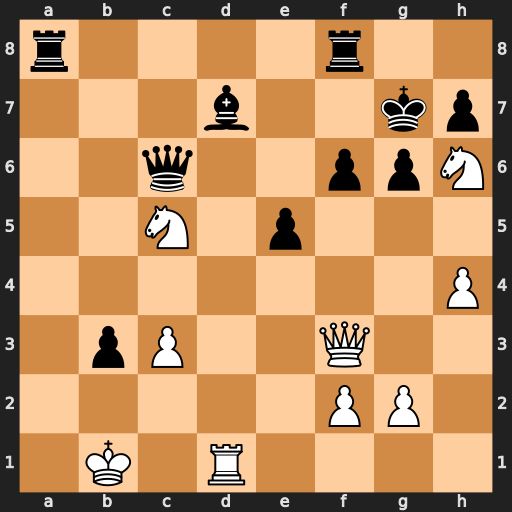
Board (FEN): r4r2/3b2kp/2q2ppN/2N1p3/7P/1pP2Q2/5PP1/1K1R4
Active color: w
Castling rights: -
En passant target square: -
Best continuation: Rxd7+ Qxd7 Nxd7